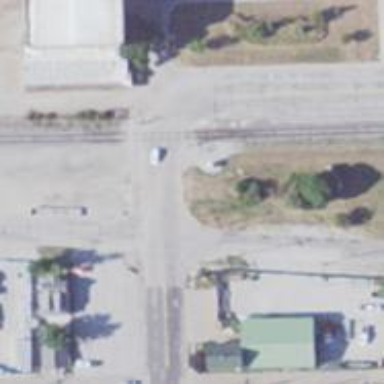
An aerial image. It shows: Railway crossing.